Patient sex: M
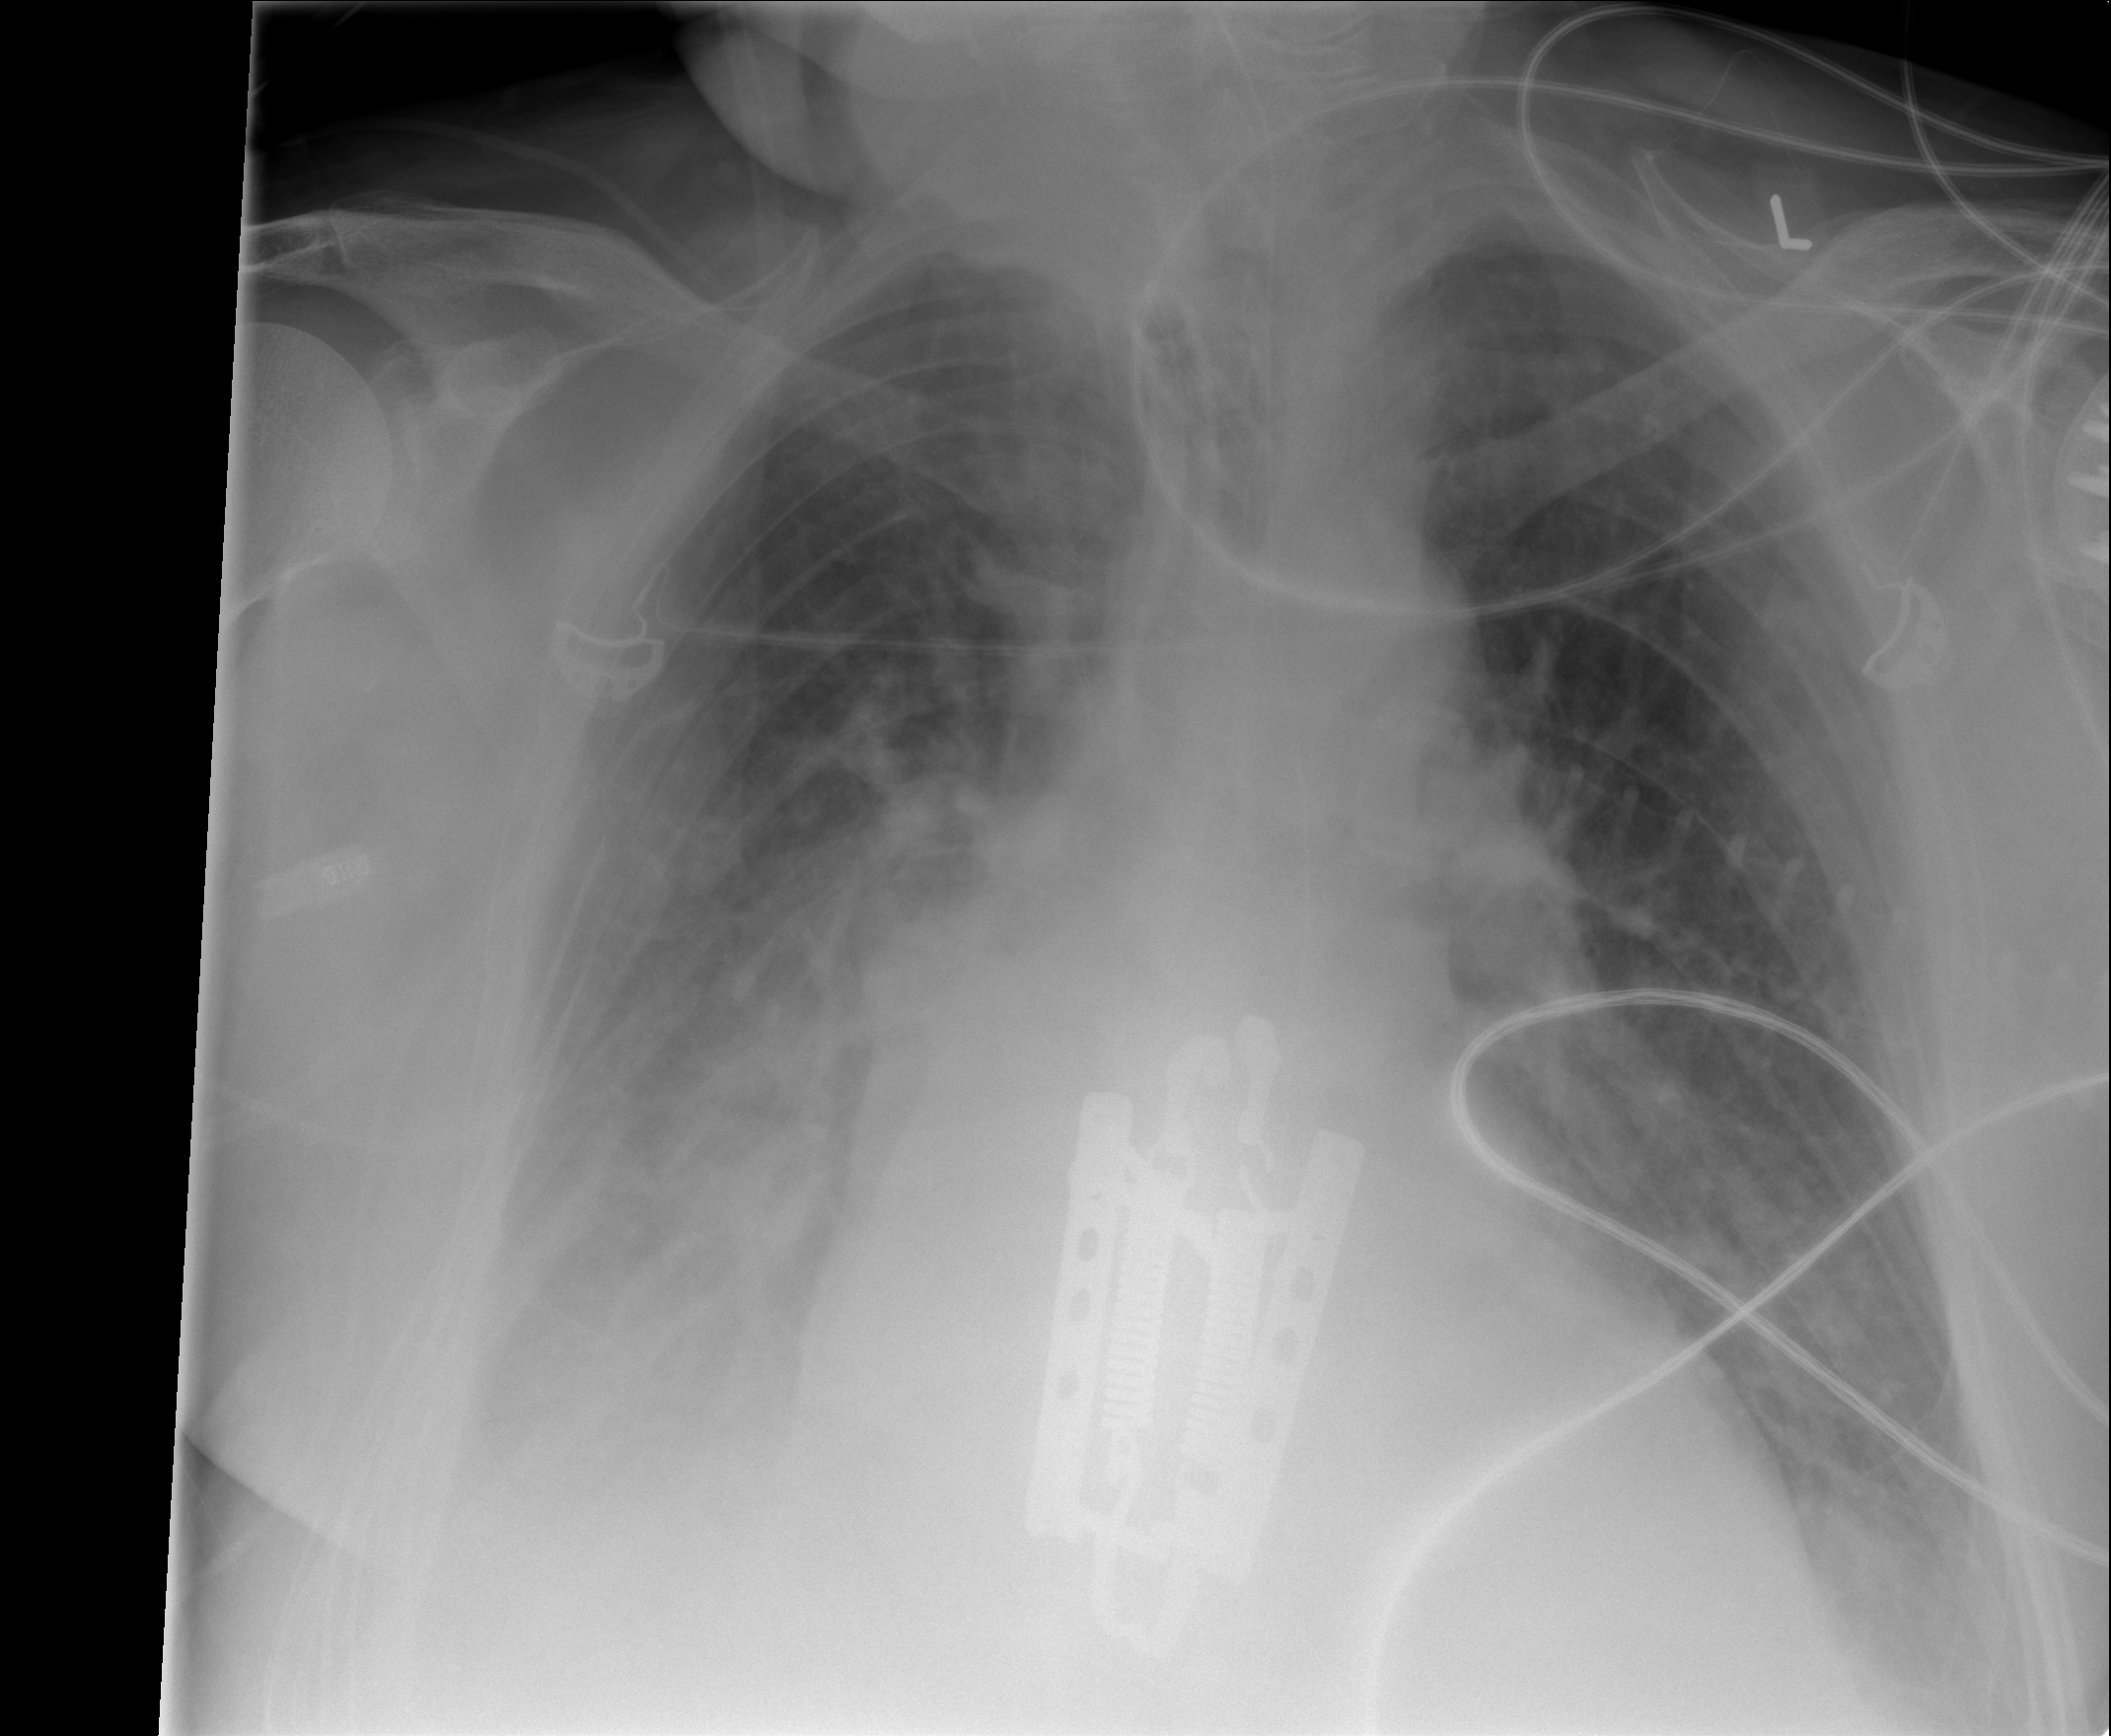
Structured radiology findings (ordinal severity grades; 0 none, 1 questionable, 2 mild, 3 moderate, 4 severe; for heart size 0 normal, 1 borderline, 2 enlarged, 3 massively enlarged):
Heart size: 2
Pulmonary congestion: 2
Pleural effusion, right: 3
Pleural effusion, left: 2
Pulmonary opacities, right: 2
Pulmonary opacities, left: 2
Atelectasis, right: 3
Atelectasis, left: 2